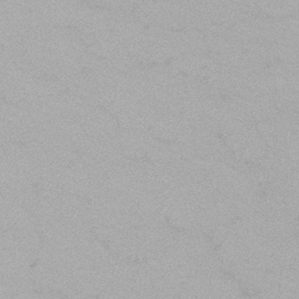
Label: frost